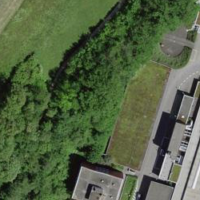
EUNIS habitat code: 25
Species observed at this site:
Euphorbia cyparissias